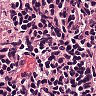
Metastatic tissue present: no